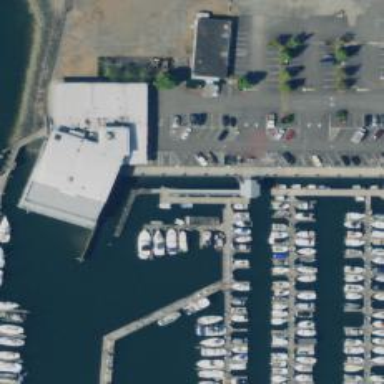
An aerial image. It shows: Man-made pier.